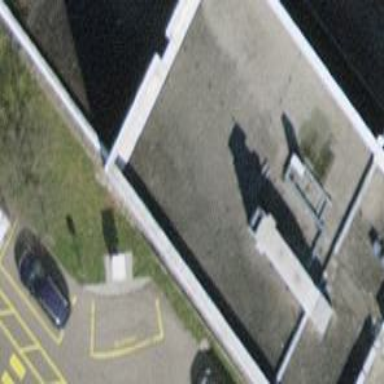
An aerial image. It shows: Office building.